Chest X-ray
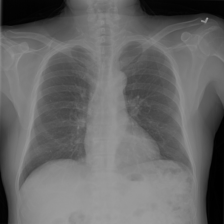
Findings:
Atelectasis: negative
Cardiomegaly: negative
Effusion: negative
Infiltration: negative
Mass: negative
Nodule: negative
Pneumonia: negative
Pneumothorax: negative
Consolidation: negative
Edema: negative
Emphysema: negative
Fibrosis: negative
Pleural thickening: negative
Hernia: negative